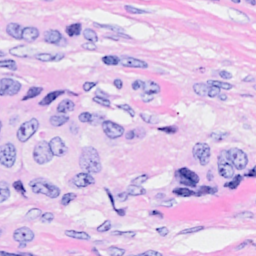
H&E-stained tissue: Breast